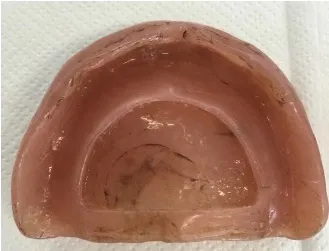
(b) Upper denture with chamber.
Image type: medical_photograph (other_medical_photograph)